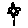
Label: flower